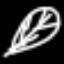
Label: leaf